Aerial crown-view tile of a tropical tree (Barro Colorado Island, Panama), acquired 20250217:
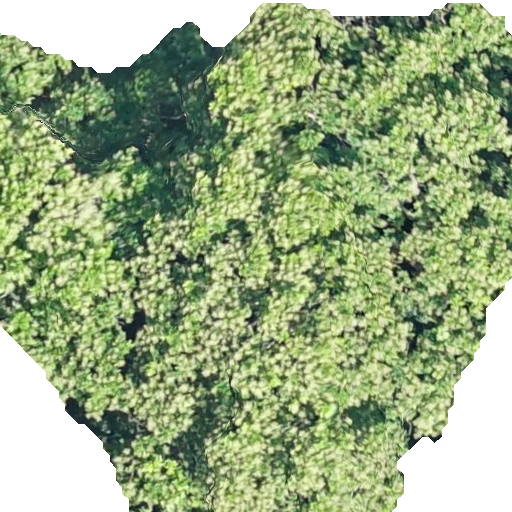
Species: Anacardium excelsum
GBIF accepted scientific name: Anacardium excelsum
Crown area: 373.742 m²